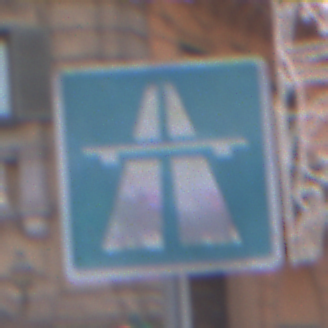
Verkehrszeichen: Autobahn
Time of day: SunriseSunset
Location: Outdoor (Urban)
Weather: PartlyCloudy
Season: NotSpecified
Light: Natural